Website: apple
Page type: payment
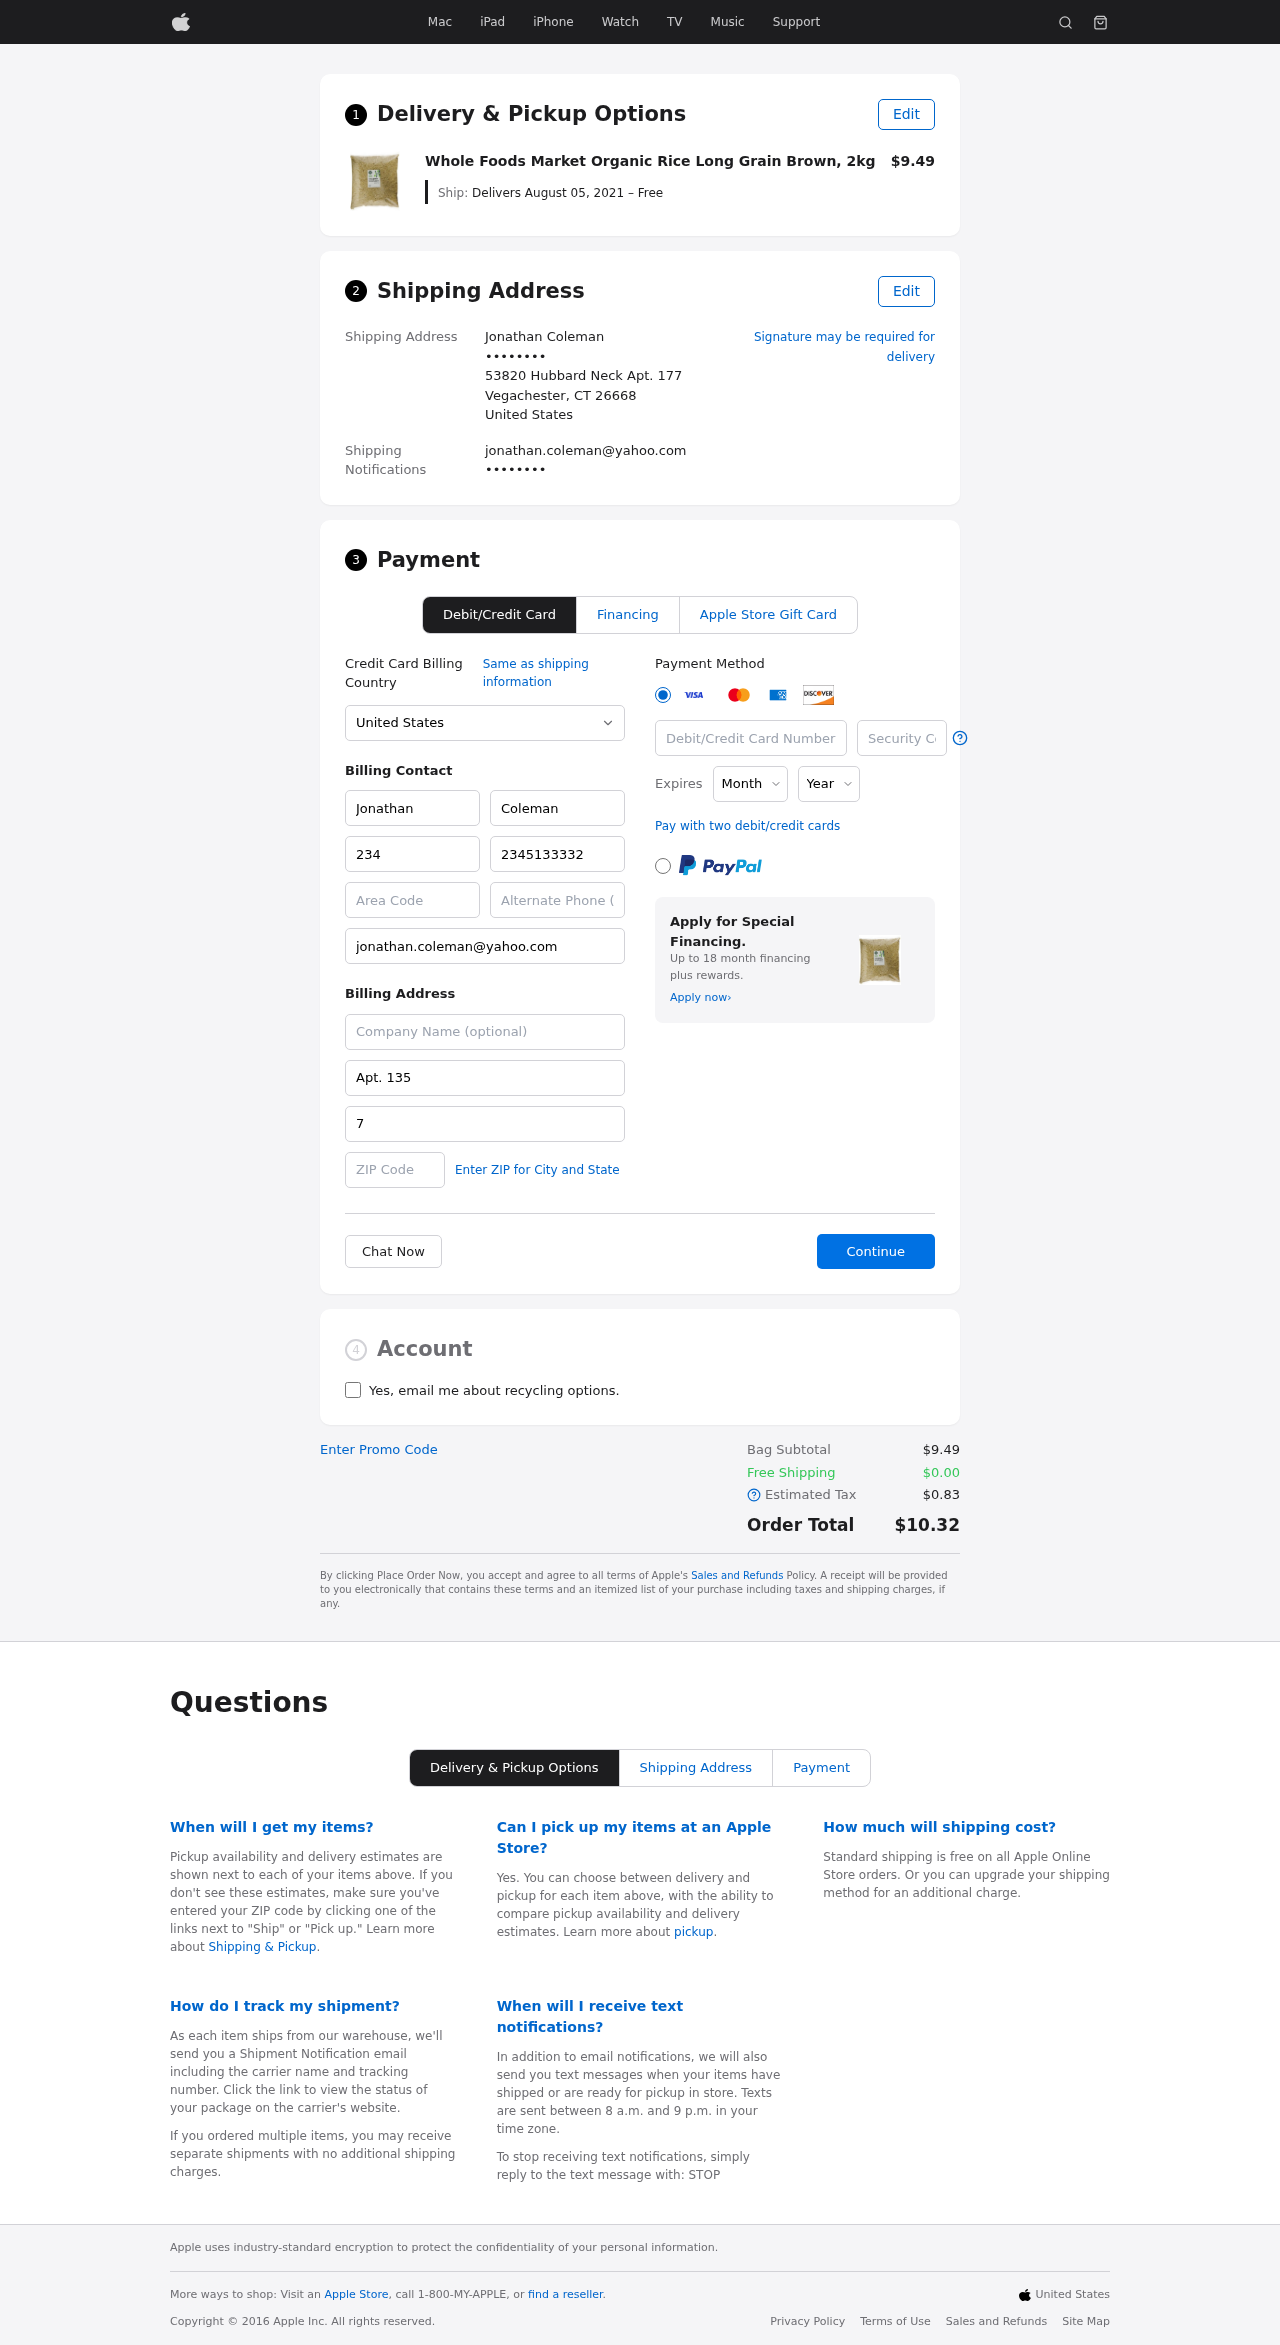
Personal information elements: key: PII_CARD_CVV
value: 4408
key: PII_CARD_EXPIRY_MONTH
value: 01
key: PII_CARD_EXPIRY_YEAR
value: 27
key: PII_CARD_NUMBER
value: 3781 6587 6383 238
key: PII_CITY_STATE_ZIP
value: Vegachester, CT 26668
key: PII_COUNTRY
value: United States
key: PII_EMAIL
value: jonathan.coleman@yahoo.com
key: PII_EMAIL2
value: jonathan.coleman@yahoo.com
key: PII_FIRSTNAME
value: Jonathan
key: PII_FULLNAME
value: Jonathan Coleman
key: PII_LASTNAME
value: Coleman
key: PII_PHONE3
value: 2345133332
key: PII_PHONE_AREA
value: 234
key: PII_POSTCODE2
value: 28738
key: PII_SECURITY_CODE
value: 728
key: PII_STREET
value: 53820 Hubbard Neck Apt. 177
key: PII_STREET2
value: Apt. 135
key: PII_PHONE
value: ••••••••
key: PII_PHONE2
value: ••••••••
Product elements: key: PRODUCT1_NAME
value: Whole Foods Market Organic Rice Long Grain Brown, 2kg
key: PRODUCT1_PRICE
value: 9.49
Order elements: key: ORDER_DELIVERY_DATE
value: Delivers August 05, 2021 – Free
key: ORDER_SUBTOTAL
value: $9.49
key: ORDER_SHIPPING_COST
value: $0.00
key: ORDER_TAX
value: $0.83
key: ORDER_TOTAL
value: $10.32